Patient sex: F
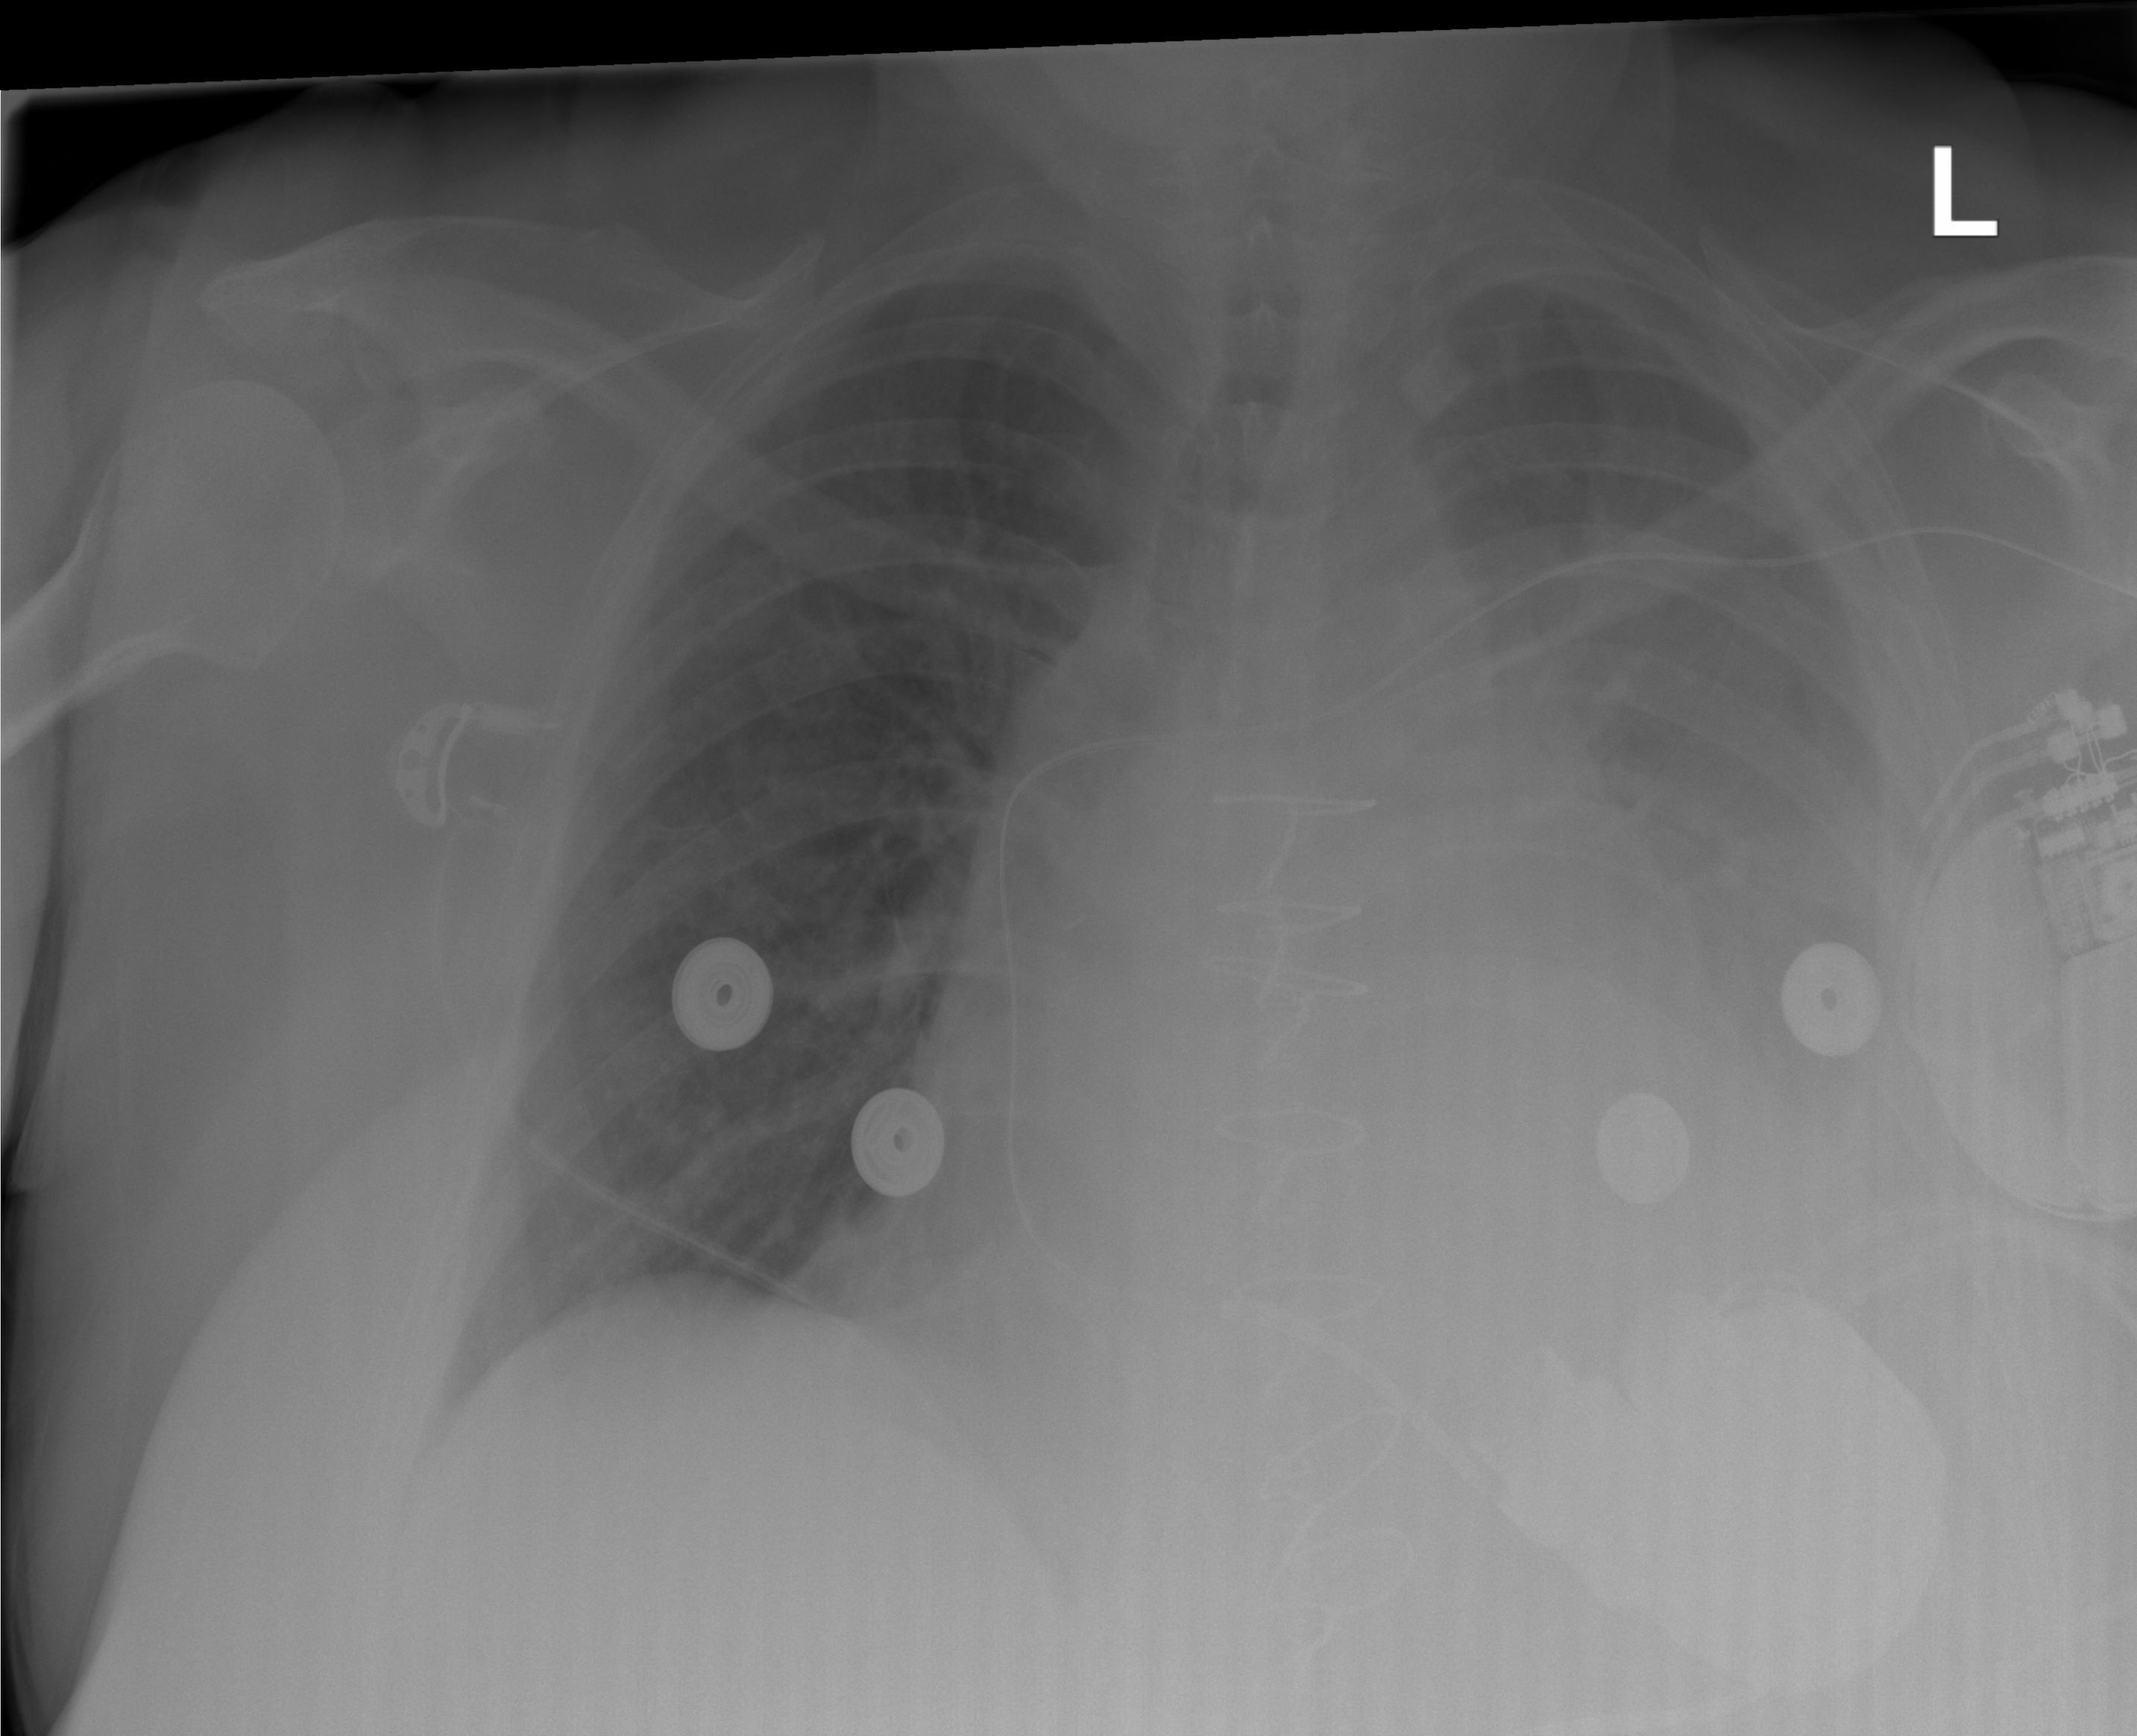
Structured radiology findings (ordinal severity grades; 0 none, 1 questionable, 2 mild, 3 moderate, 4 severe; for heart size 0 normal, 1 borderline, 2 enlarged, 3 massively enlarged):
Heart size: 2
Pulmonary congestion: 1
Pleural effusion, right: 0
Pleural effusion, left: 2
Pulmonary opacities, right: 0
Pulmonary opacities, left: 2
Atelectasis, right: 0
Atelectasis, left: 2